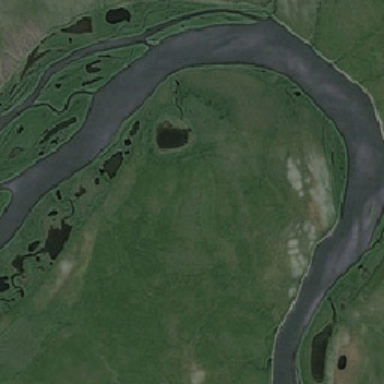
A river distributed on land .